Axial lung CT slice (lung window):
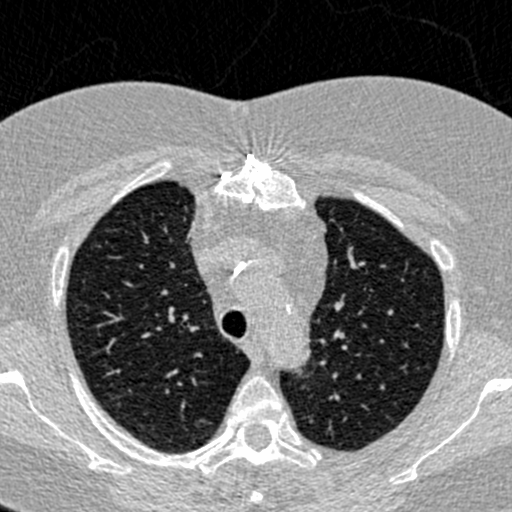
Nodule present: no